Question: Here is my code: I am trying to get the current time of youtube when it runs. However, it always reminds me error messages: "Uncaught TypeError: undefined is not a function". It confuses me a lot. Because I have already defined player ahead. Why the function couldn't be used? Beside getCurrentTime method, I also test other methods, like getVolume(), it also comes across same error.
Any help? Thanks in advance!
'''
<!doctype html>
<html lang="en">
<head>
<meta charset="UTF-8">
<title>THis is YOutube API testing </title>
</head>
<body>
<div class="container">
<iframe id="video" width="560" height="315" src="https://www.youtube.com/embed/02GcUZ6hgzo" frameborder="0" allowfullscreen></iframe>
</div>
<script>
//import YouTube API script
var tag = document.createElement('script');
tag.src = "https://www.youtube.com/iframe_api";
var firstScriptTag = document.getElementsByTagName('script')[0];
firstScriptTag.parentNode.insertBefore(tag, firstScriptTag);
//create the YouTube Player
var player;
function onYouTubeIframeAPIReady() {
console.log("API is Ready");
player = new YT.Player("video", {
events : {
'onReady': onPlayerReady(),
'onStateChange': onStateChangeEvent()
}
});
}
function onPlayerReady() {
console.log("My plaer is onReady" );
}
function onStateChangeEvent(){
setInterval(function(){
var time = player.getCurrentTime();
//var volume = player.getVolume();
console.log("Get Current Time: " + time);
},1000);
}
</script>
</body>
</html>
'''
Error Message in picture:

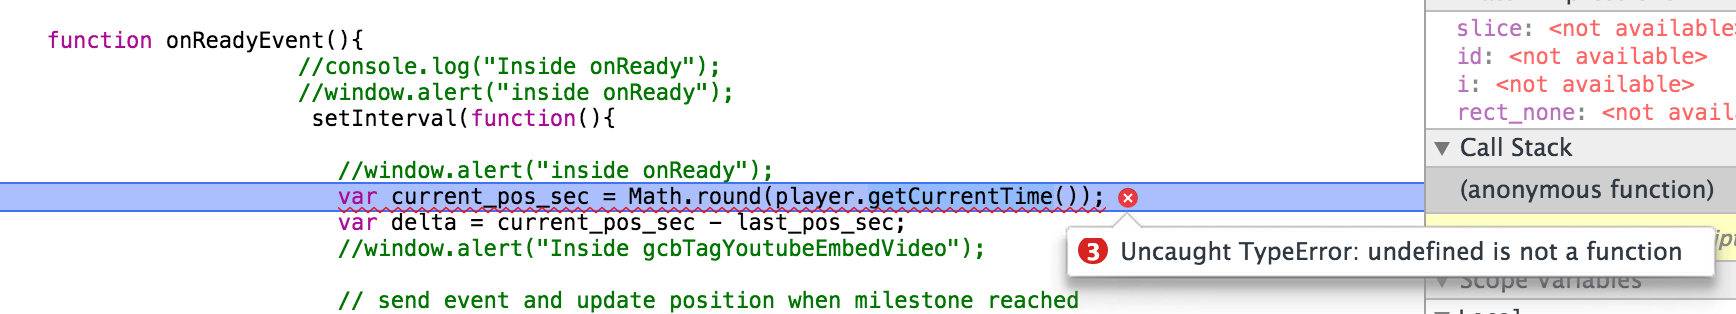
Answer: I just figured it out. It is because I didn't enable the javascript in my URL.
Here is the description on <URL>
'''
Enabling the JavaScript API for a chromeless player
If your application is using a chromeless player, use the following URL to load the player in your application and enable JavaScript API handlers in the player. You can then build your own custom player controls using JavaScript:
http://www.youtube.com/apiplayer?enablejsapi=1&version=3
Enabling the JavaScript API for an embedded player
Use the following URL to load an embedded video player. In the URL, replace the string VIDEO_ID with the 11-character YouTube video ID that identifies the video that the player will show.
http://www.youtube.com/v/VIDEO_ID?version=3&enablejsapi=1
'''